Interaction volume radius: 10 \u00c5
Interaction volume height: 15 \u00c5
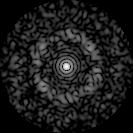
Disorder parameter: 0.785